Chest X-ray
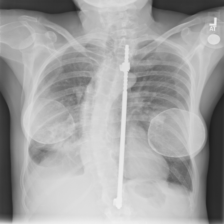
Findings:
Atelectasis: negative
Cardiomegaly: negative
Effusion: positive
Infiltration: negative
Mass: negative
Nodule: negative
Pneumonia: negative
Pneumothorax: negative
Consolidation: negative
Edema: negative
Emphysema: negative
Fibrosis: negative
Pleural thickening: negative
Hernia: negative